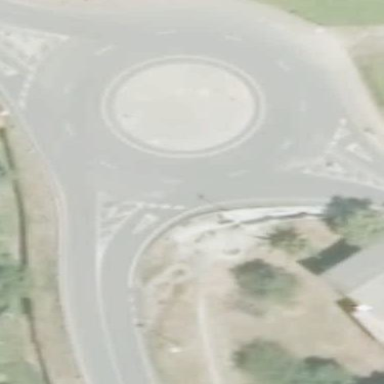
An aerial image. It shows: Tertiary road that leads to roundabout.